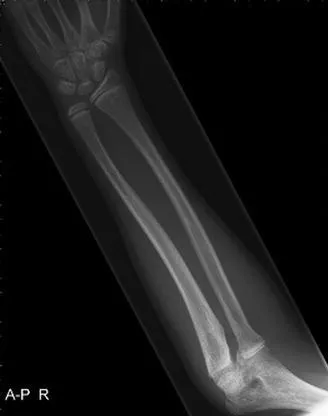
AP radiograph of the right forearm. A mild bowing of the ulna can be observed.
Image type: radiology (x_ray)